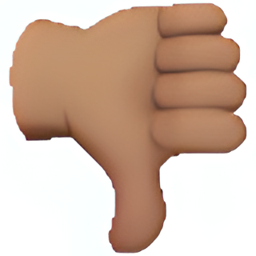
Name: thumbs down sign
Emoji: 👎🏽
Group: People & Body
Sub-group: hand-fingers-closed